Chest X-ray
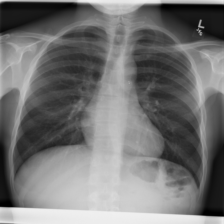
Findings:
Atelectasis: negative
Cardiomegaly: negative
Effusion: negative
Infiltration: negative
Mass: negative
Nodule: negative
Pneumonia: negative
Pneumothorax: negative
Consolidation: negative
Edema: negative
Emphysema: negative
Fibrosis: negative
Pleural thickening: negative
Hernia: negative